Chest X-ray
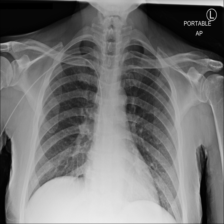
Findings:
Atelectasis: negative
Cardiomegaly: negative
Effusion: negative
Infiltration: negative
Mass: negative
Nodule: negative
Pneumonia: negative
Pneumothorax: negative
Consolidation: negative
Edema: negative
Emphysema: negative
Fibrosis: negative
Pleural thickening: negative
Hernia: negative